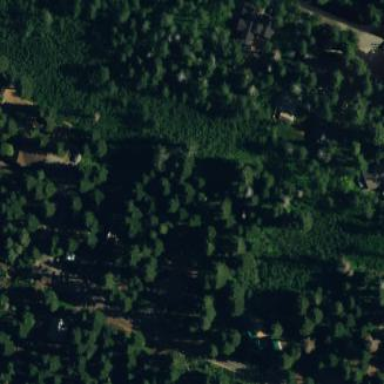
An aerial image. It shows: Greenfield woodland with evergreen needle-leaved trees.